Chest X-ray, PA view. Patient: 51 years old, sex F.
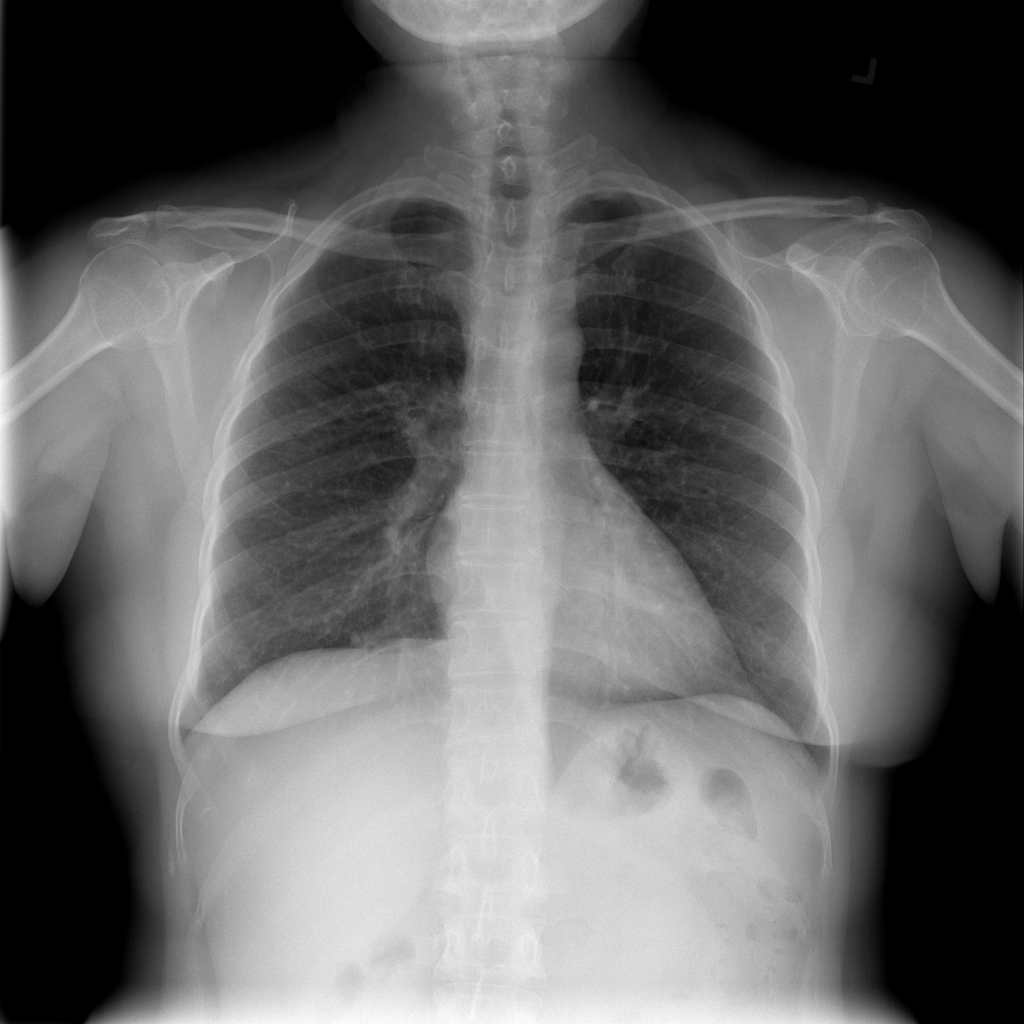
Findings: No Finding